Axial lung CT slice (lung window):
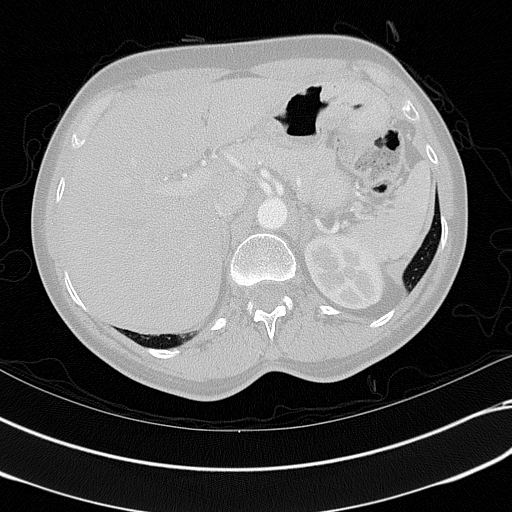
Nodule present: no